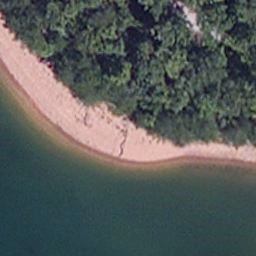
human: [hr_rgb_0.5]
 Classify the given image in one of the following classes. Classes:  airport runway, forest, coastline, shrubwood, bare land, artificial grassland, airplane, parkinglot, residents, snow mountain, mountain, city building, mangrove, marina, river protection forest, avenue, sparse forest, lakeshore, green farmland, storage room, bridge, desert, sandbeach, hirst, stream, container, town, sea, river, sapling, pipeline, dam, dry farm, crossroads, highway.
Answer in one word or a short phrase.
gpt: lakeshore